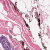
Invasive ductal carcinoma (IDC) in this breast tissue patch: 0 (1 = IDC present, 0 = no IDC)